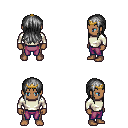
a pixel art fantasy rpg character, male body template, human, dark skin, white long-sleeve shirt, magenta pants, gray unkempt hairstyle, gold tiara, four views (front, back, left, right), 2x2 character sprite sheet, small pixel art, hard edges, no anti-aliasing